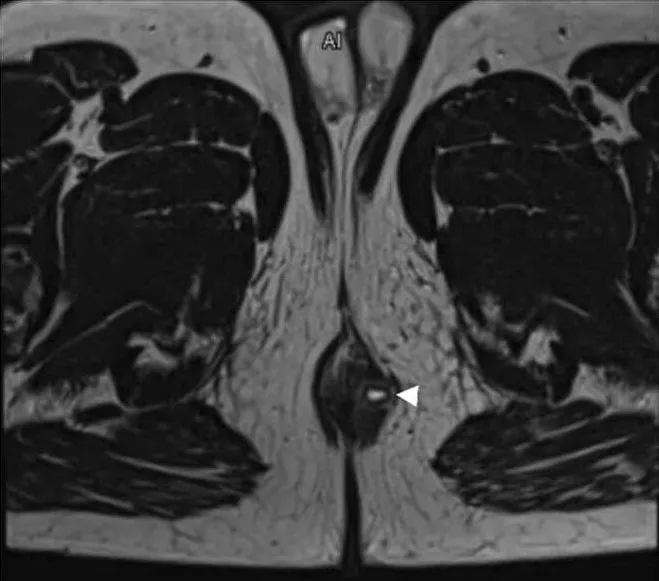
T2 weighted MRI image of the perineum area: Shows hyperintense lesion (arrowhead) on the left side of anal canal, suggestive of left-sided perianal fistula.
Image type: radiology (mri)